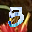
Label: 5